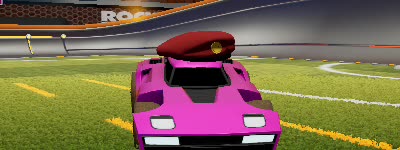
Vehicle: breakout